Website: slack
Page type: stored-credit-cards
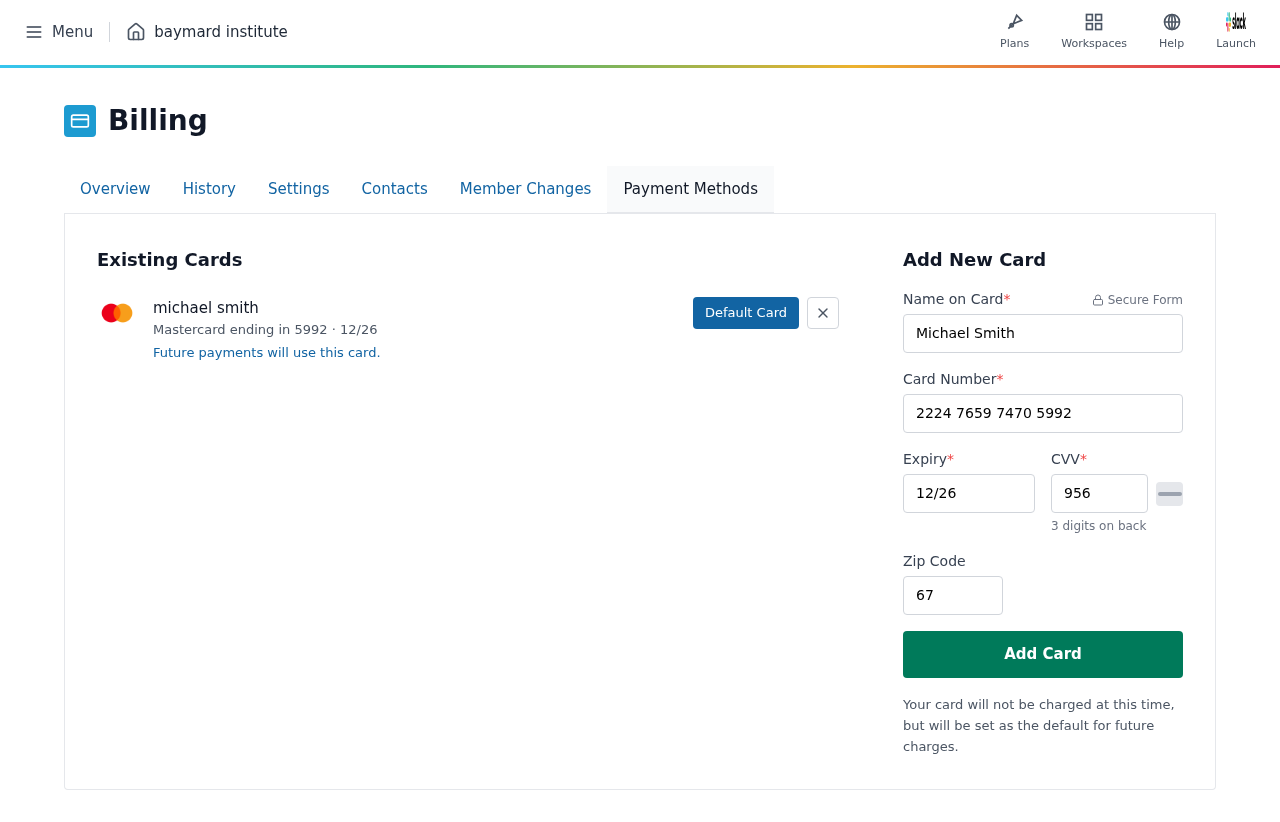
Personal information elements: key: PII_CARD_CVV
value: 956
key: PII_CARD_EXPIRY
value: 12/26
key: PII_CARD_EXPIRY_MONTH
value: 12
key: PII_CARD_EXPIRY_YEAR
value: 26
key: PII_CARD_LAST4
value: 5992
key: PII_CARD_NUMBER
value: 2224 7659 7470 5992
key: PII_CARD_TYPE
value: Mastercard
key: PII_FULLNAME
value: michael smith
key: PII_FULLNAME
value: Michael Smith
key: PII_POSTCODE
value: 67727